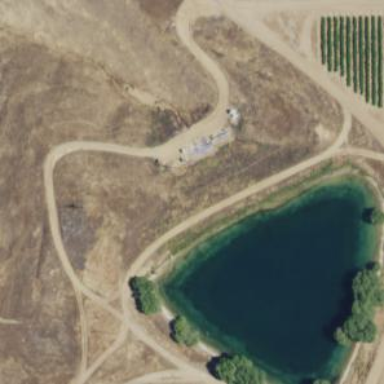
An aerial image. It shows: Pond which serves as water storage reservoir.